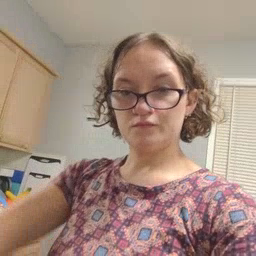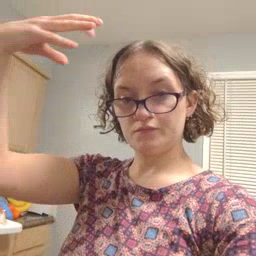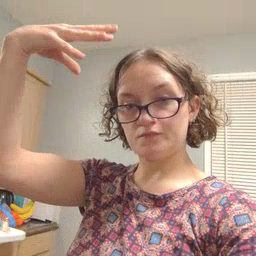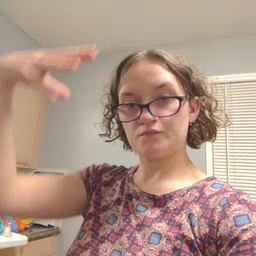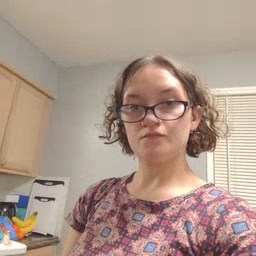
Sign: shower